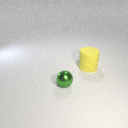
small green metal sphere in front of large yellow rubber cylinder